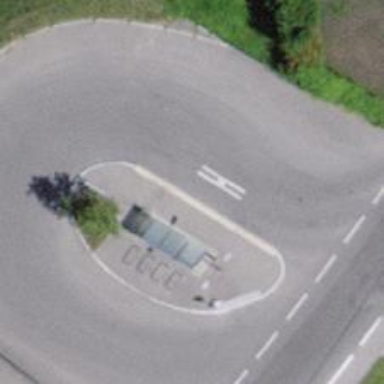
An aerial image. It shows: Bus stop with platform for public transport.